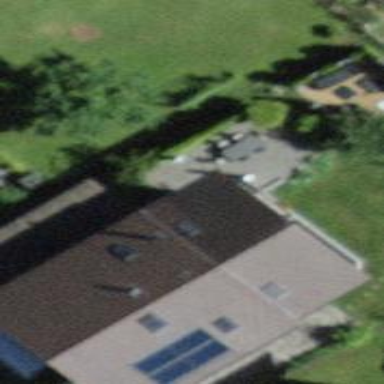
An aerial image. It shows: Residential building with gabled roof made of roof tiles.